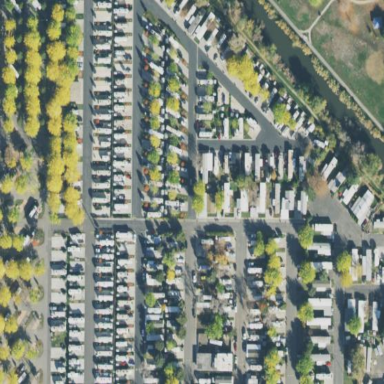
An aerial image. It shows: Caravan site with tents and static caravans. The site includes sanitary dump station for waste disposal. It also offers permanent camping facilities.